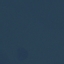
Land use / land cover: SeaLake